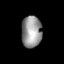
Tissue: prostate
Cell type: T cells
Senescence score: 0.3587
Nuclear area (px): 625
Mean DAPI intensity: 149.95